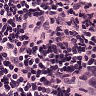
Metastatic tissue present: no